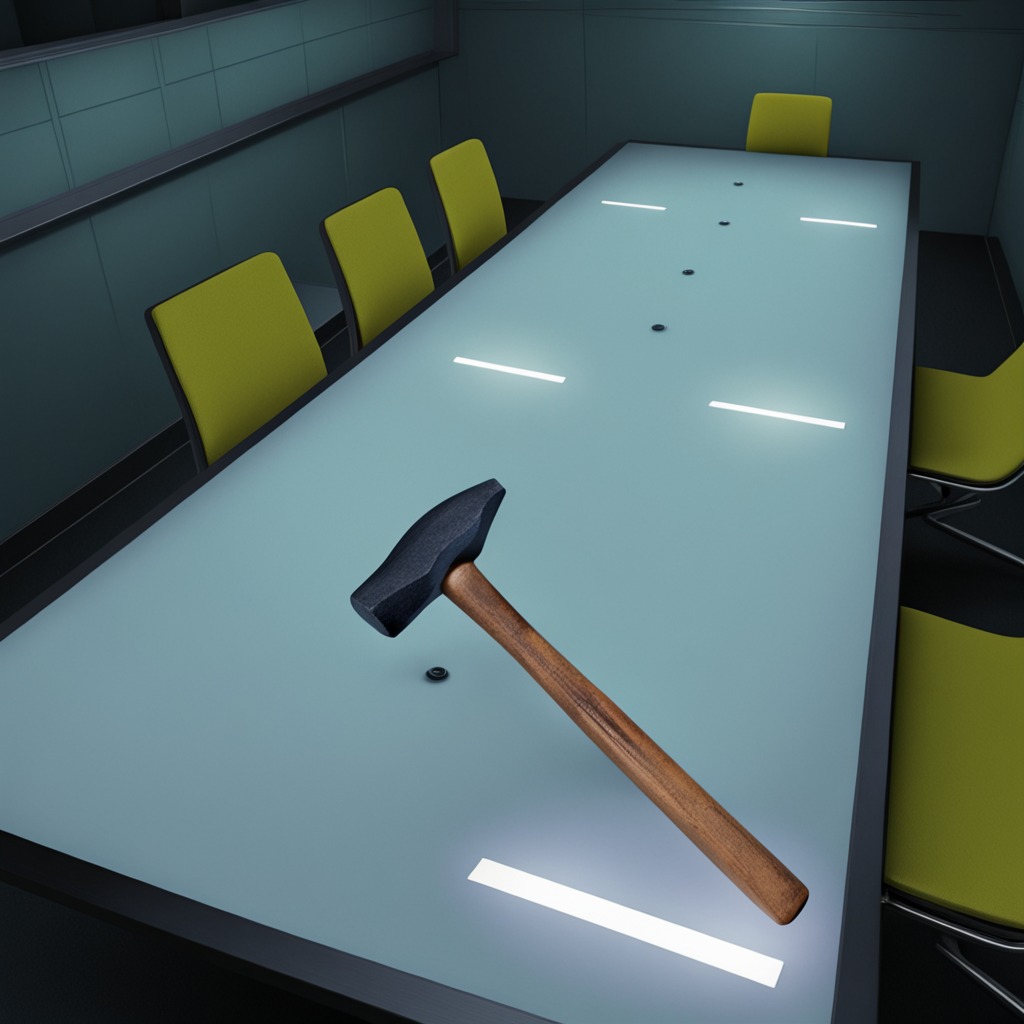
A hammer lies on a clean empty table in a railway signal maintenance room lit by harsh overhead fluorescents.